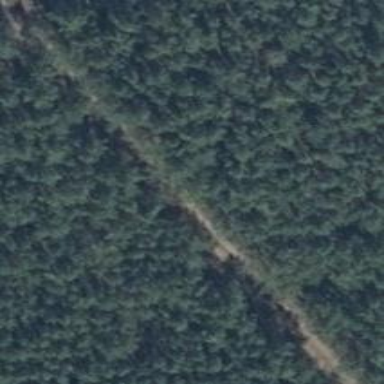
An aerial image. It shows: Ground track with grade 4 track type.